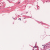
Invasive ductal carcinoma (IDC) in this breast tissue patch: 0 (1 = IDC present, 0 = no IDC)